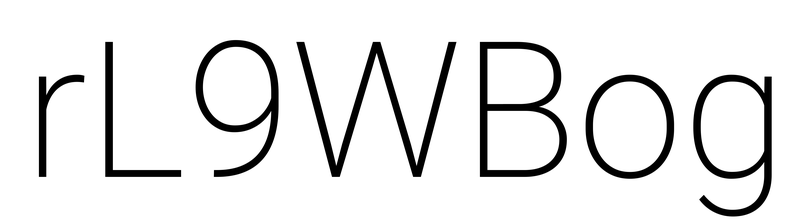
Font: Roboto_ExtraLight